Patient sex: F
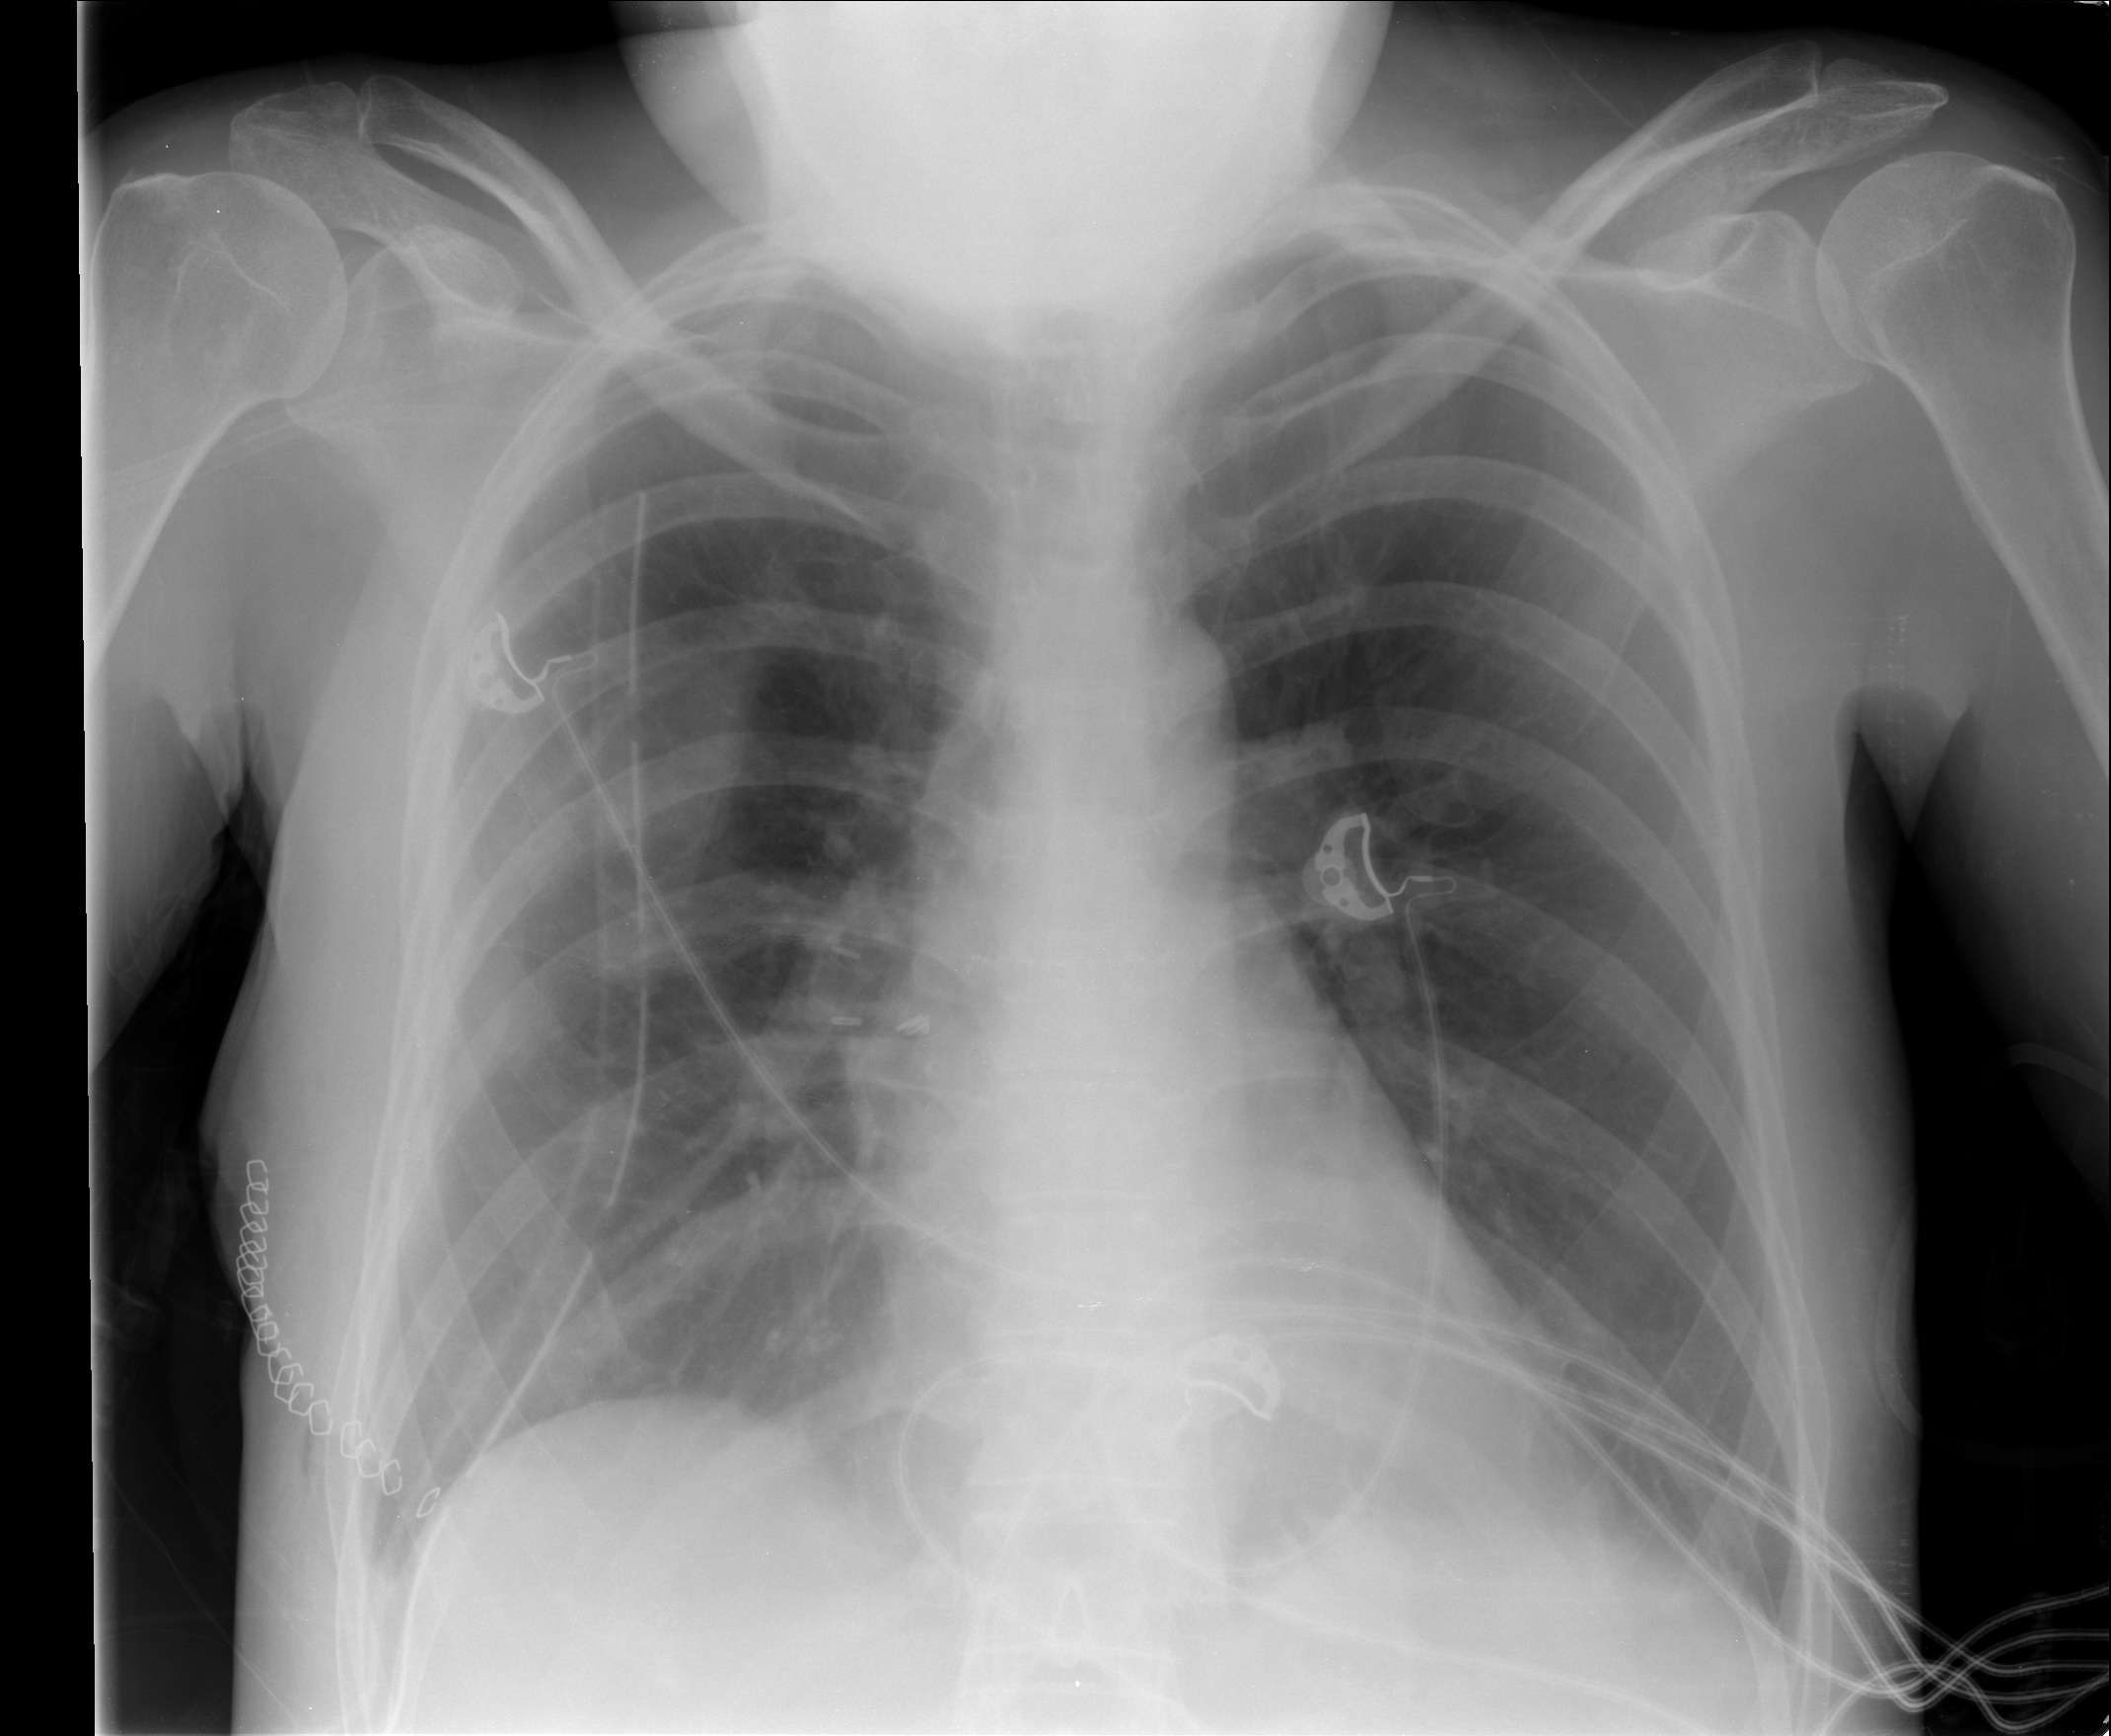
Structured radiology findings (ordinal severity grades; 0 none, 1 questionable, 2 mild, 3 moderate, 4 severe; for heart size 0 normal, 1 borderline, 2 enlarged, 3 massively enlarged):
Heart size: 0
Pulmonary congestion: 0
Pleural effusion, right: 0
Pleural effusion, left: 0
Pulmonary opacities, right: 0
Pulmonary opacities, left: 0
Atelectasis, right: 2
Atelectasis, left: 0